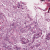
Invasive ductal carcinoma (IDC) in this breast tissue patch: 0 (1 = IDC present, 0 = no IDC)